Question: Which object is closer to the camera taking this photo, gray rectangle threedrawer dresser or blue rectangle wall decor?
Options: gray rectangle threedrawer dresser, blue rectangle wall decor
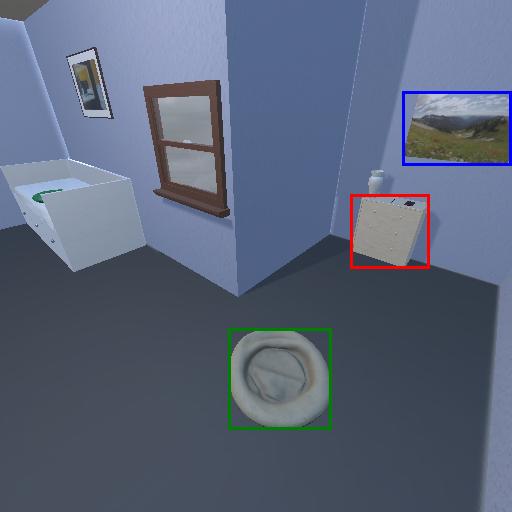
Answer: gray rectangle threedrawer dresser